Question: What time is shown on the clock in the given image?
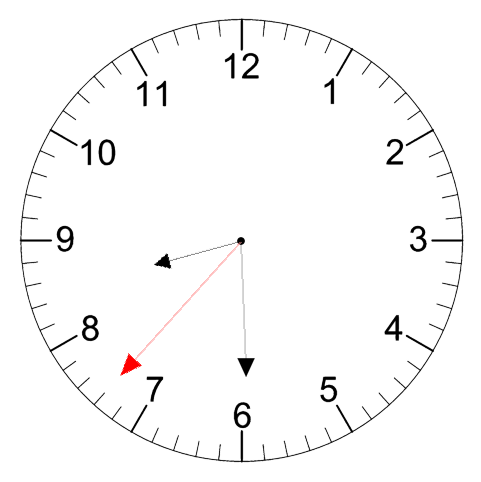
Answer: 08:29:37